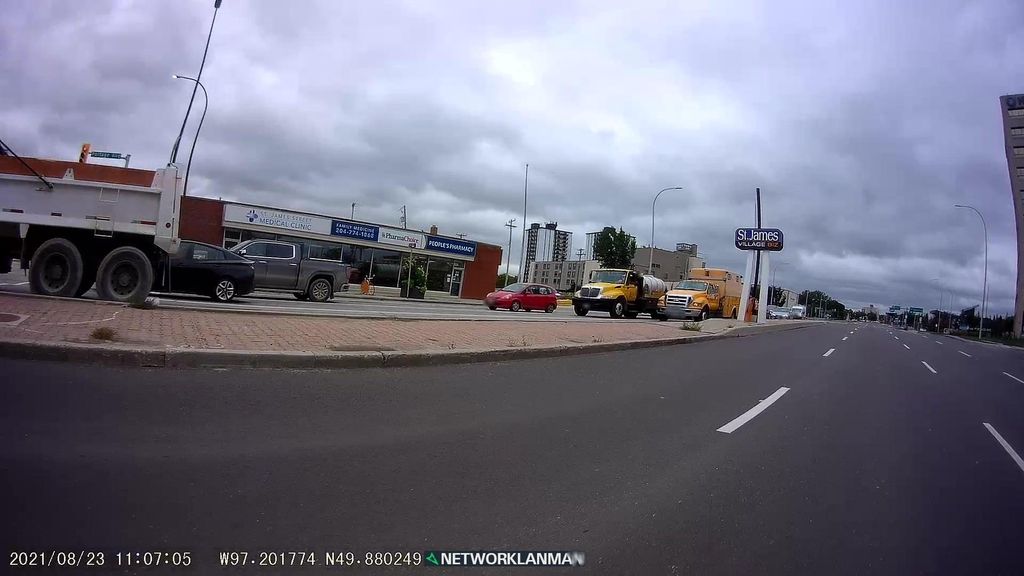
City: winnipeg